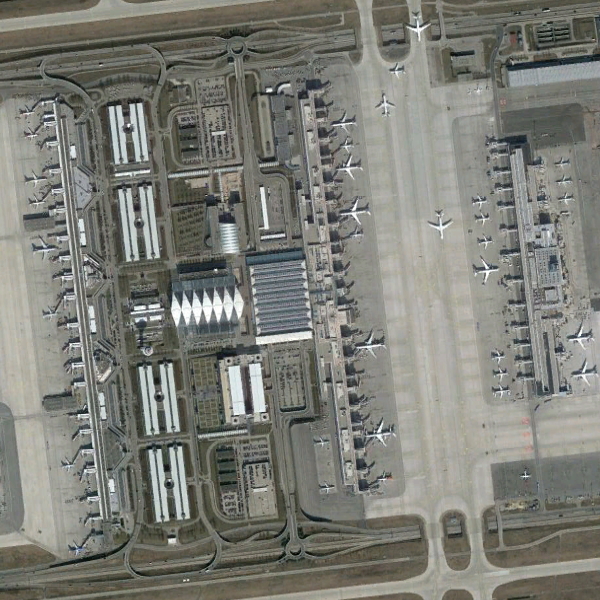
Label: Airport